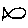
Label: fish